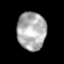
Tissue: prostate
Cell type: Fibroblasts
Senescence score: 0.6836
Nuclear area (px): 1074
Mean DAPI intensity: 173.362